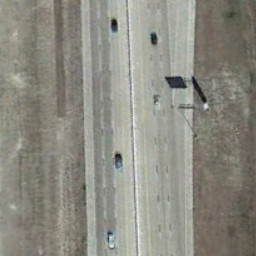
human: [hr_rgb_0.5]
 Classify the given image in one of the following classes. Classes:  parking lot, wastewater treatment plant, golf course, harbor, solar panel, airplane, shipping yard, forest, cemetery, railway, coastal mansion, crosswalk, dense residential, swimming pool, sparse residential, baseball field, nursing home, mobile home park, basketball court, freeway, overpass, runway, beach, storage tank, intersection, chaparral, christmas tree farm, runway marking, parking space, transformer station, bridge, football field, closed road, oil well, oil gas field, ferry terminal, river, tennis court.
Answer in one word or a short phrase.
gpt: freeway